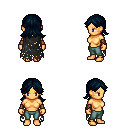
a pixel art fantasy rpg character, female body template, human, tanned skin, black tattered cape, teal pants, raven loose hair, leather bracers, four views (front, back, left, right), 2x2 character sprite sheet, small pixel art, hard edges, no anti-aliasing